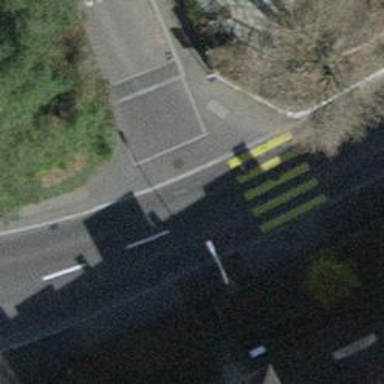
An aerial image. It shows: Unmarked crossing with traffic calming table on the road.